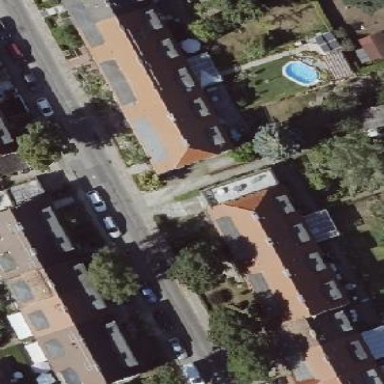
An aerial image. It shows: Terrace building with half-hipped roof shape.